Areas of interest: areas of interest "Traffic and Vehicle Management"
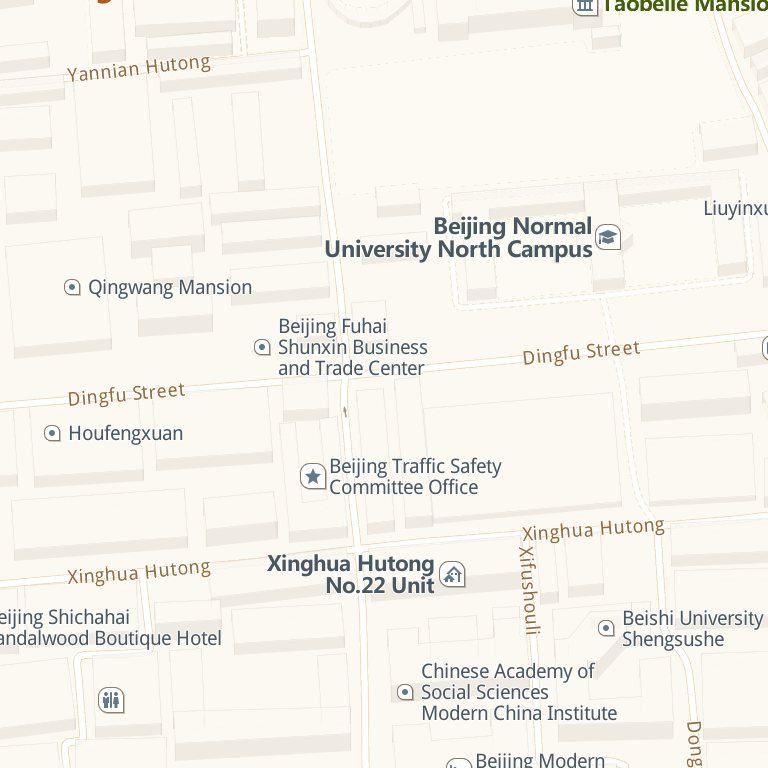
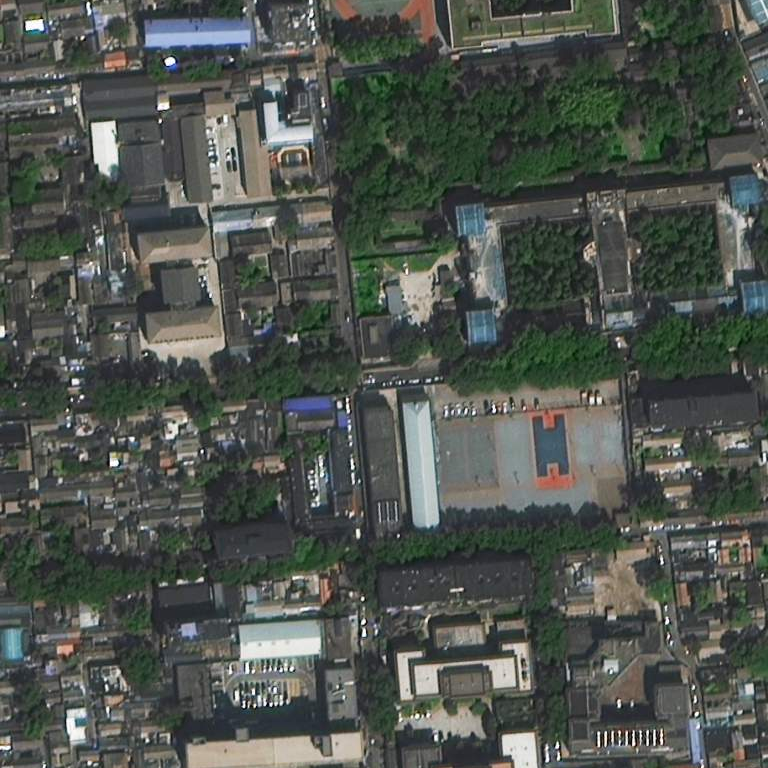